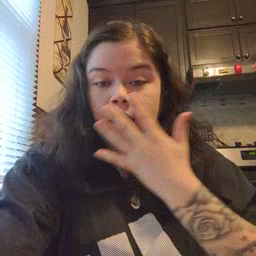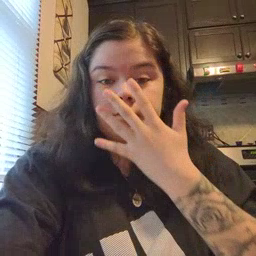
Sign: face